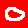
Digit: 0